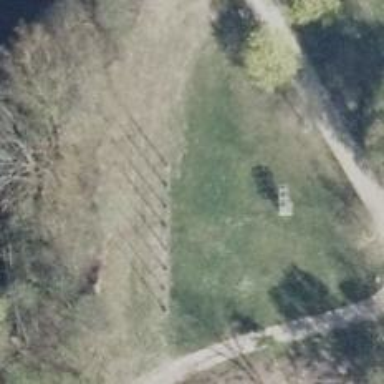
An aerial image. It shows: Flagpole structure.